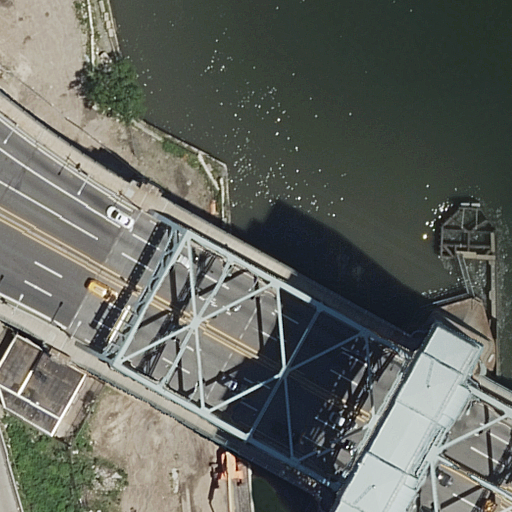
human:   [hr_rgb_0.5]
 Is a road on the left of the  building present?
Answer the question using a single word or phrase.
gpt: no

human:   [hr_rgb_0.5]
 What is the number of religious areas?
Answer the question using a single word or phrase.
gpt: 0

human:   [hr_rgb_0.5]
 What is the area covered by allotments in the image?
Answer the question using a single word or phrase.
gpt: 0m2

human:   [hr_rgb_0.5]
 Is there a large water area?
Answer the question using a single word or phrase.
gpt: yes

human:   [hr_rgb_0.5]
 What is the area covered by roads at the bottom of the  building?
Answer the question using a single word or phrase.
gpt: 0m2

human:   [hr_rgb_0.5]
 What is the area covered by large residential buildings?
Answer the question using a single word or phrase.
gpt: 0m2

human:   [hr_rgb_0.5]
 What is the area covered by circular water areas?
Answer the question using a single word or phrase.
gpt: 0m2

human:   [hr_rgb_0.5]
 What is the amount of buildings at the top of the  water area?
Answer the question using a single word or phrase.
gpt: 0

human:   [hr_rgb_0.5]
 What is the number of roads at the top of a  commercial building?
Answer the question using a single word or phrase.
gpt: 0

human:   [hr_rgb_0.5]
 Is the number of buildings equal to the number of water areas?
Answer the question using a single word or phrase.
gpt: yes

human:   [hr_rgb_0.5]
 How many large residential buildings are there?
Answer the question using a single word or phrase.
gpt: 0

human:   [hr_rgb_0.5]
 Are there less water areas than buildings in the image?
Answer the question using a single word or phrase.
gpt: no

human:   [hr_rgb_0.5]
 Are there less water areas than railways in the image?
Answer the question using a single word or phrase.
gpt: no

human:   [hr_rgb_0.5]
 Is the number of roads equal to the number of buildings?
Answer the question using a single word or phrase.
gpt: no

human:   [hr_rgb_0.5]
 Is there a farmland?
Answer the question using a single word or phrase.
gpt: no

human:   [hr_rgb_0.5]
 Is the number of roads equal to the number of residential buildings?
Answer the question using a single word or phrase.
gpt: no

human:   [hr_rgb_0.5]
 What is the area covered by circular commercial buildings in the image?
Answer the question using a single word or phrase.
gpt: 0m2

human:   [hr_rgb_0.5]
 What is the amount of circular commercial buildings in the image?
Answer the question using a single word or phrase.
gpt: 0

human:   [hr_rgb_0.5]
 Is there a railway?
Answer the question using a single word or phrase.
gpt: no

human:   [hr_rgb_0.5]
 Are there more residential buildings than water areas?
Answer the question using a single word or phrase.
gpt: no

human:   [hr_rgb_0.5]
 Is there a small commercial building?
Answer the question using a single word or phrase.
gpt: no

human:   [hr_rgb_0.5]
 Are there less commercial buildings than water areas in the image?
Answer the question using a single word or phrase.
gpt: yes

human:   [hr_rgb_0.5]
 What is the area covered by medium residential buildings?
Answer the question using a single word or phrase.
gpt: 0m2

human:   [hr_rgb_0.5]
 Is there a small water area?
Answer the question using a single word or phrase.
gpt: no

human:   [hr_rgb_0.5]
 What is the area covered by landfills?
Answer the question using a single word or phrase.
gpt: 0m2

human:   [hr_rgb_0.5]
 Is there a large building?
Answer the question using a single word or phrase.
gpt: no

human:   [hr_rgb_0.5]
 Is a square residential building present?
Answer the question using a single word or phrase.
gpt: no

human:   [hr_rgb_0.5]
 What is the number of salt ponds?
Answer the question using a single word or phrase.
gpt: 0

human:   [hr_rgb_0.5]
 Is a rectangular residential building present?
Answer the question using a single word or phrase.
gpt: yes

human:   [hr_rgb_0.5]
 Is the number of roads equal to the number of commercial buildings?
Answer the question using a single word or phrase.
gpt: no

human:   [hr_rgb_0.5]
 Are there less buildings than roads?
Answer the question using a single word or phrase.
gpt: yes

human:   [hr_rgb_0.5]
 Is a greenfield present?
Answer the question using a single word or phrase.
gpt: no

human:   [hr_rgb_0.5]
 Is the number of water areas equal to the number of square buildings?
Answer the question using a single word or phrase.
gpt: no

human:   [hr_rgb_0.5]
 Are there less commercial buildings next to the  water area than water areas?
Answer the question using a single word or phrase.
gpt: yes

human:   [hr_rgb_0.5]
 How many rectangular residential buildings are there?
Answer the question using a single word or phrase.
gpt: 1

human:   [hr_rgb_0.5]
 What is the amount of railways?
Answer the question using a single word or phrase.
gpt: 0